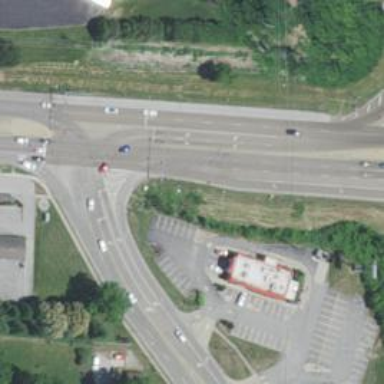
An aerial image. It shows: Secondary link road.